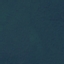
Label: Forest